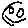
Label: smiley face